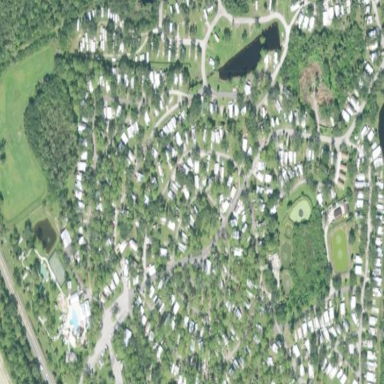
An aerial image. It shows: Caravan site for tourism.